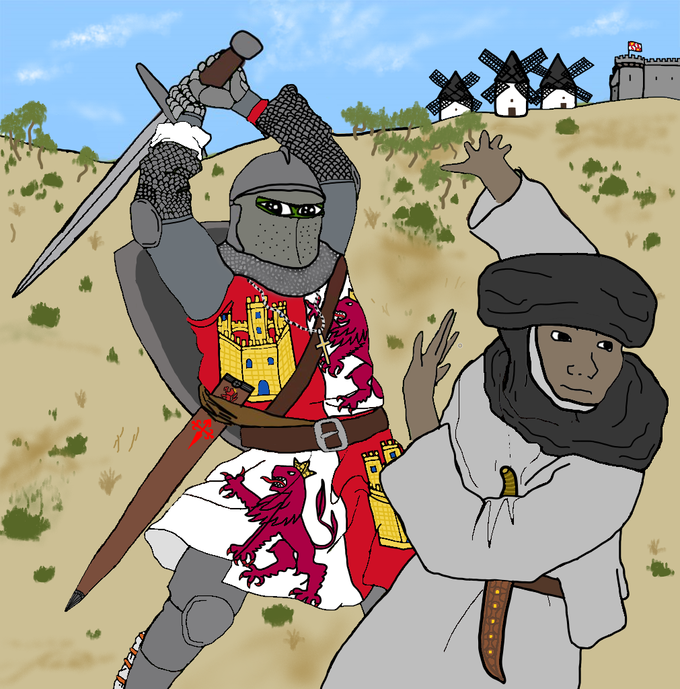
Label: 5_Wojak_with_Background